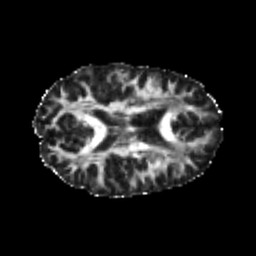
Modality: FA
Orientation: axial
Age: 23
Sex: female
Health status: healthy
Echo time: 0.074 s